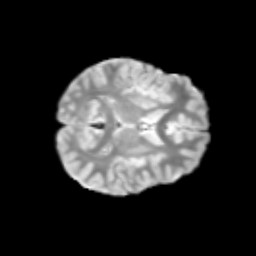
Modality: T2w
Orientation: axial
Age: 11
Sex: male
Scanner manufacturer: siemens
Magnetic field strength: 3 T
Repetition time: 3.8 s
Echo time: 0.07 s